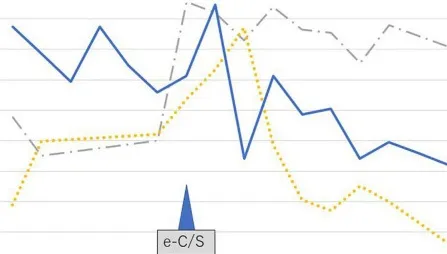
Chart of clinical condition of the patient's mother.
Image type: pathology (immunostaining)